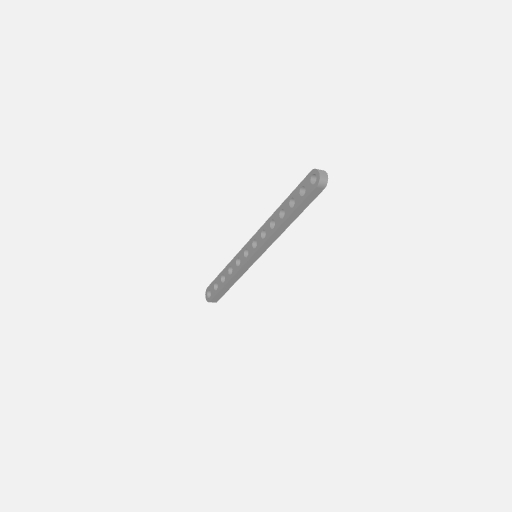
Part: FlatBeam13H